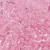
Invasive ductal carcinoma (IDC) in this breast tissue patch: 0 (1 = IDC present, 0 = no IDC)